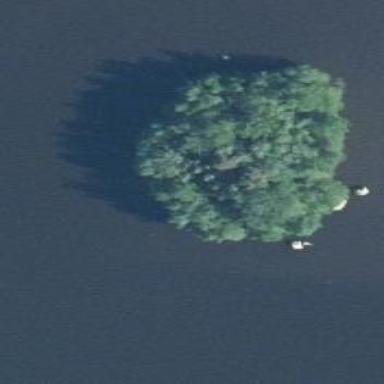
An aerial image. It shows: Islet.